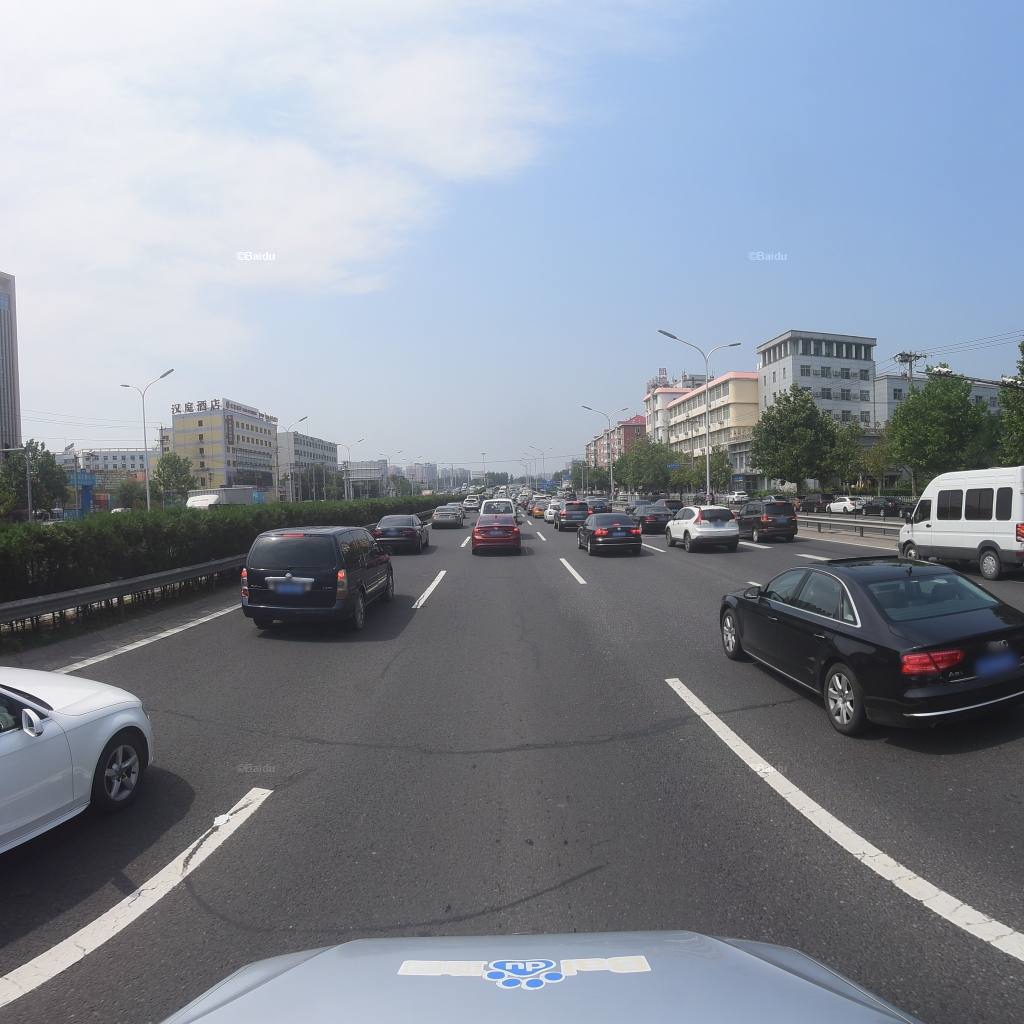
Region: Fengtai
Road damage annotations: longitudinal patch, transverse patch, transverse patch, longitudinal patch, longitudinal patch